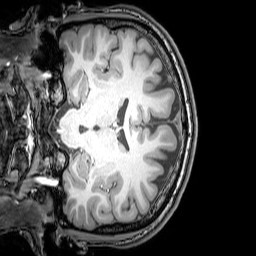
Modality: T1w
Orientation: coronal
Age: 24
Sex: male
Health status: healthy
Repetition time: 0.081 s
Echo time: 0.037 s